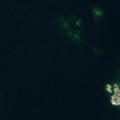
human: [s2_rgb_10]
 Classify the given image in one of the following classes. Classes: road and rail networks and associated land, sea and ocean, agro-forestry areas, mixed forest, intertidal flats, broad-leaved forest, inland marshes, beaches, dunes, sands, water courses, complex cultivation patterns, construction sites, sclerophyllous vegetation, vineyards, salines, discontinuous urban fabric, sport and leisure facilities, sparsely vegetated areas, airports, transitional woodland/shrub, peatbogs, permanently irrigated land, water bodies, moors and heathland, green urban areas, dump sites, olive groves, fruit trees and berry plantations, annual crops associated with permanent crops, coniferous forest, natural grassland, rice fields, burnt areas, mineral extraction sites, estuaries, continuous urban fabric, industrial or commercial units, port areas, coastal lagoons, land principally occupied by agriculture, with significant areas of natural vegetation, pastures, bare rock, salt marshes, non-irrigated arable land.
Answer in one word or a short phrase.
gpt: sea and ocean